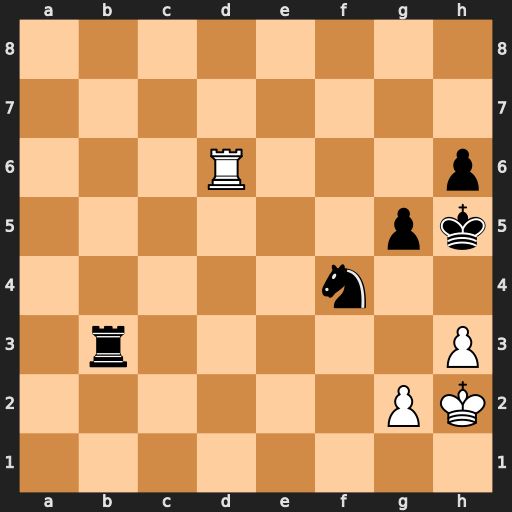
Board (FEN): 8/8/3R3p/6pk/5n2/1r5P/6PK/8
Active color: w
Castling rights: -
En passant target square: -
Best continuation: g4+ Kh4 Rxh6+ Nh5 Rxh5#